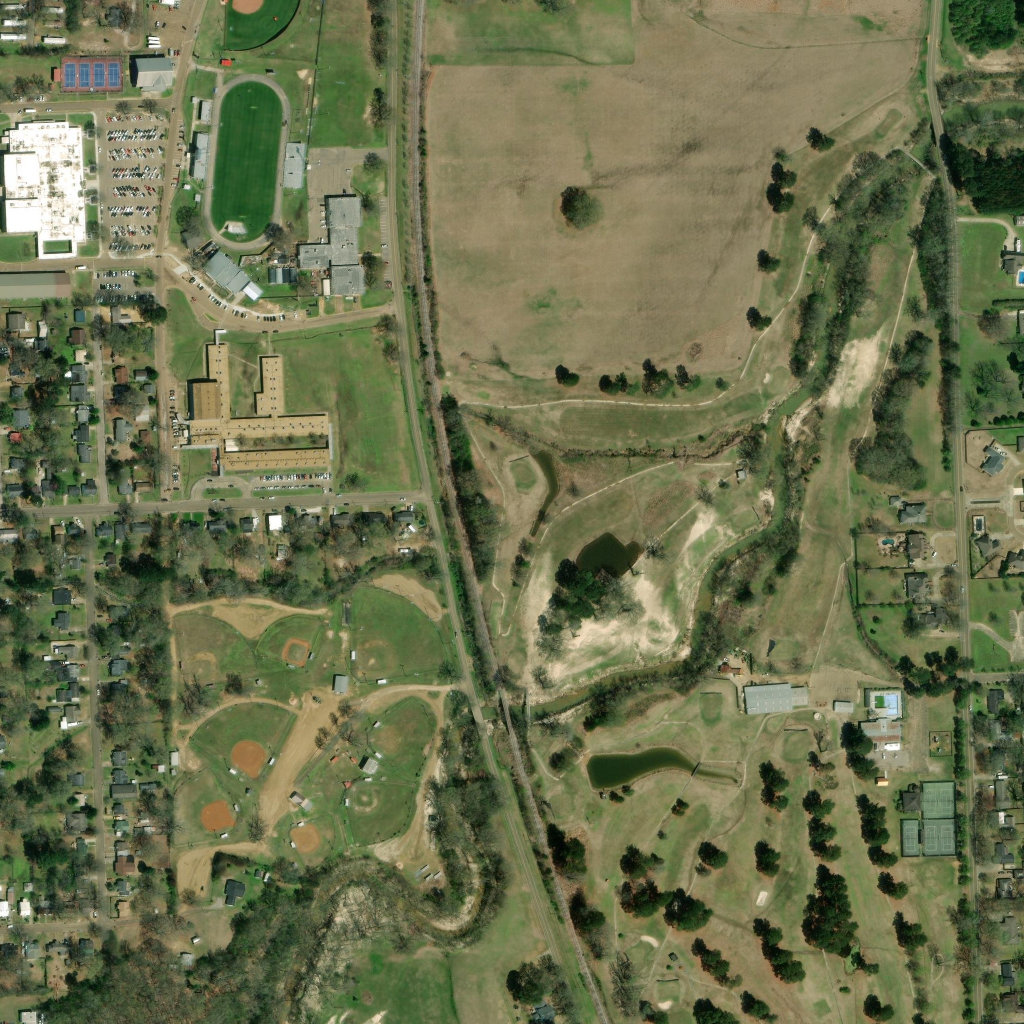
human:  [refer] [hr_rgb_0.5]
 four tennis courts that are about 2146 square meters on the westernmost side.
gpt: <box>[[6, 5, 12, 9, 0]]</box>

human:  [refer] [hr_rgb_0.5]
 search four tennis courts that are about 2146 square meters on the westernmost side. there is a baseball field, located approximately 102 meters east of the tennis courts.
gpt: <box>[[6, 5, 12, 9, 0]]</box>